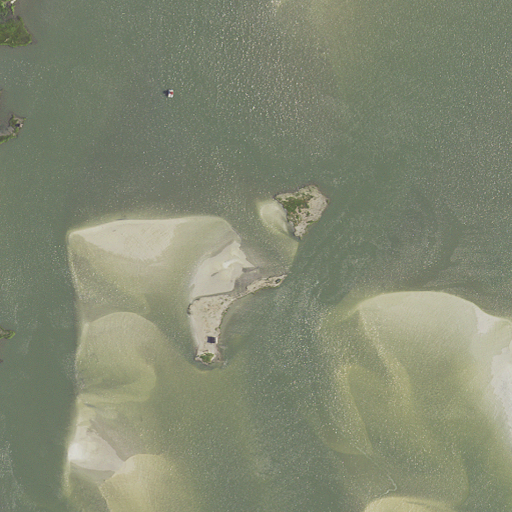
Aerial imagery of island in Maryland named Horn Island containing open water and herbaceous wetlands